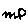
Label: zigzag